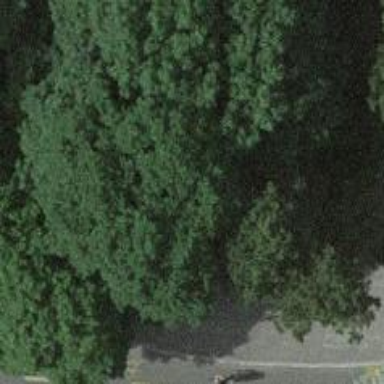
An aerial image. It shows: Broadleaved deciduous tree located in park.